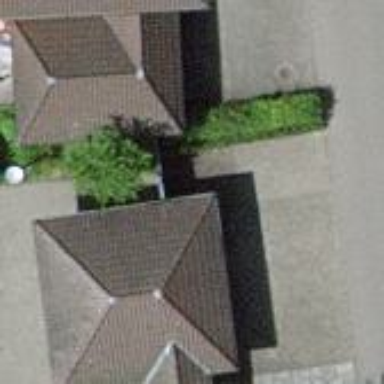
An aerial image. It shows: Group of garages.